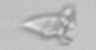
Label: detritus_transparent